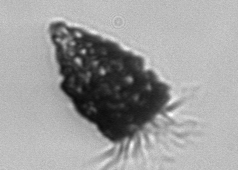
Label: Tintinnopsis